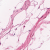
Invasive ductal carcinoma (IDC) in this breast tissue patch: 0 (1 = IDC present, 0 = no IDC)